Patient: sex F, age 60
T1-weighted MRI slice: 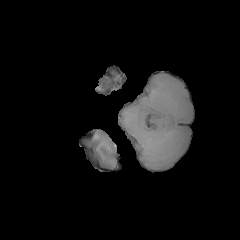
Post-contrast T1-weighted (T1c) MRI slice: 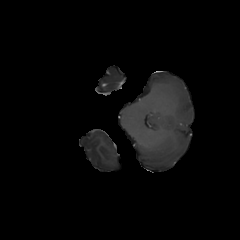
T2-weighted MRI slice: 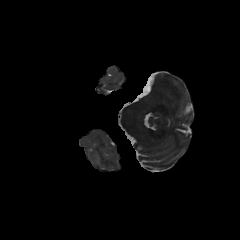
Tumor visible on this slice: no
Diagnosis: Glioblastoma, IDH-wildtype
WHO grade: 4